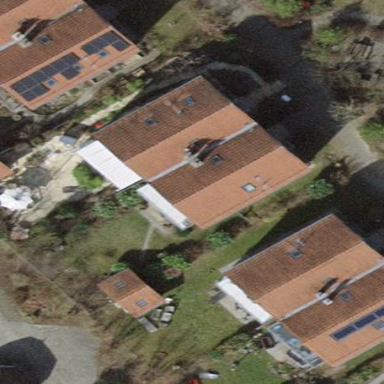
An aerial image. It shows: Terrace building.